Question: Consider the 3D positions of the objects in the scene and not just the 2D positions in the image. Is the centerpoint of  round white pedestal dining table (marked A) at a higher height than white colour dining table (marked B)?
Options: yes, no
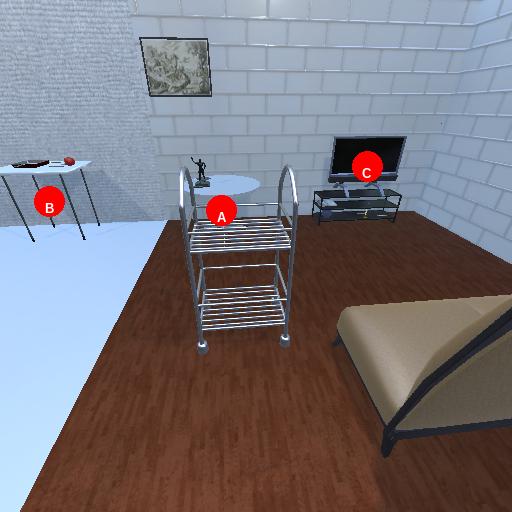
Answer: yes